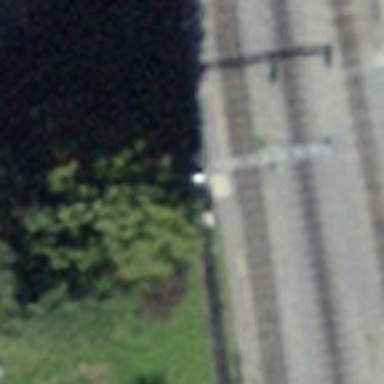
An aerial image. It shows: Narrow-gauge railway track with electrified contact line. The railway has one track.